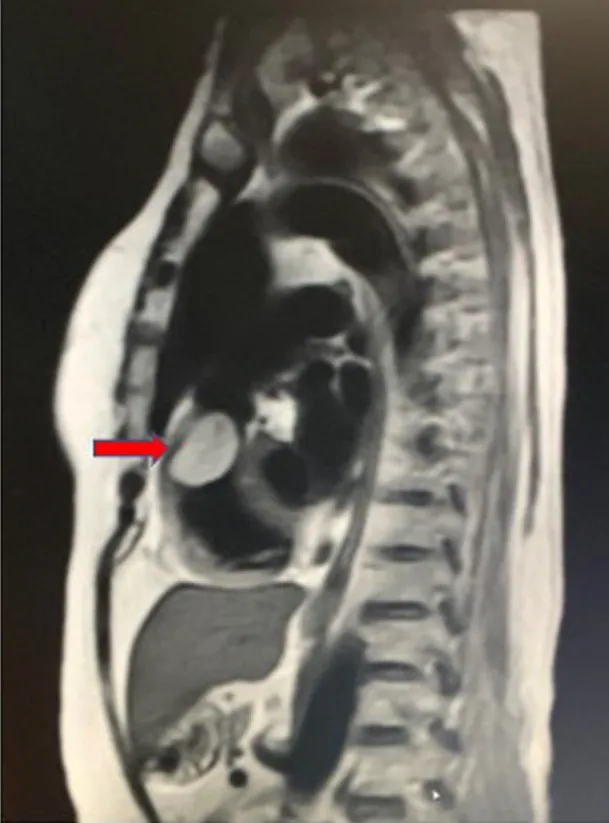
MRI demonstrated a large mass in the right ventricular cavity. The tumor was elliptic with smooth outer margin and was approximately 29 mm x 23 mm x 30 mm in size, resulting in severe stenosis of the right ventricular outflow tract.
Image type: radiology (mri)